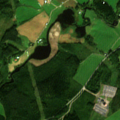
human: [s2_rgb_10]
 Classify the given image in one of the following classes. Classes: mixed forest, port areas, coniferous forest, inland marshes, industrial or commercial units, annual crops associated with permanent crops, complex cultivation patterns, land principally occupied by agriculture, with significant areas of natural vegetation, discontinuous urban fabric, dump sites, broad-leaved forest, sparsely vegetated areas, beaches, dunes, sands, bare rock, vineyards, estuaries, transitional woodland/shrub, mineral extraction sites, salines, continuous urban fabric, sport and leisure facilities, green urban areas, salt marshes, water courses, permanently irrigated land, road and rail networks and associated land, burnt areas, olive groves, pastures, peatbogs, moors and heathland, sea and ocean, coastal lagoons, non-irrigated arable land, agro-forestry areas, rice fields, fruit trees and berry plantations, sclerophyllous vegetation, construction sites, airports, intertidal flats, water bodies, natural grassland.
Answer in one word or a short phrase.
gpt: non-irrigated arable land, land principally occupied by agriculture, with significant areas of natural vegetation, broad-leaved forest, mixed forest, transitional woodland/shrub